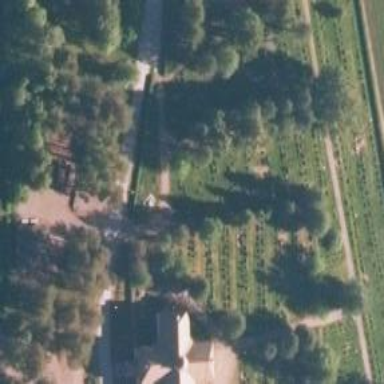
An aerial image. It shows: Historical war memorial.